Question: I have problem with my code which is using 3rd party library. When I use it in the plain Dart itself it already works, but not with Angular.Dart. I have used chapter3 from Dart tutorial and just added my code in recipe_book.dart which is compoment.
Place where the code fails is shown in the picture below. After i get
> Breaking on exception: object must be an Node, ArrayBuffer, Blob, ImageData, or IDBKeyRange
I don't have idea how to get rid of this:-( Maybe it is something somebody more familiar with Angulart.dart can answer right away.
Anybody willing to help can check the code here <URL>

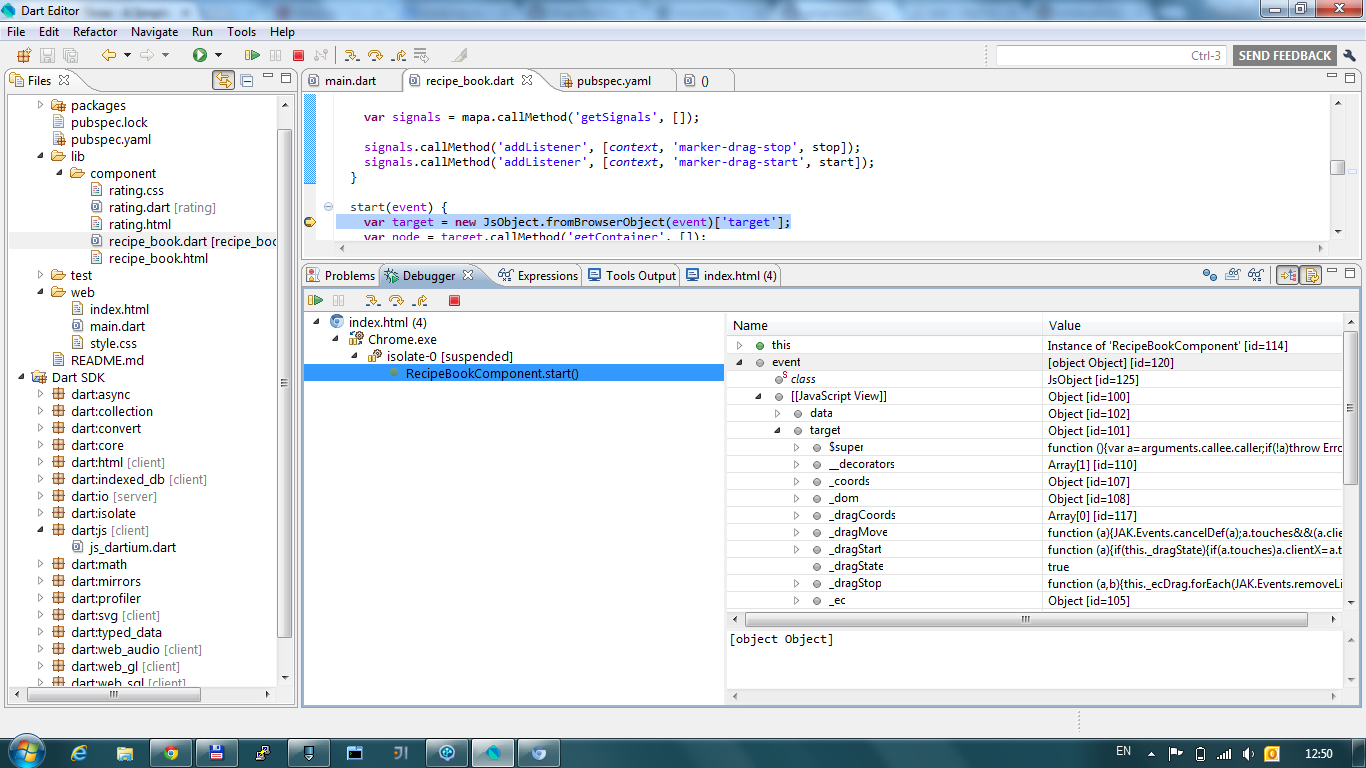
Answer: The debugger shows it is already a 'JsObject', just omit the 'new JsObject(...)' call.